The trace is the raw vibration amplitude of a rotating bearing as a function of time. Based on the visible evidence, which condition applies: normal, inner_race, outer_race, ball?
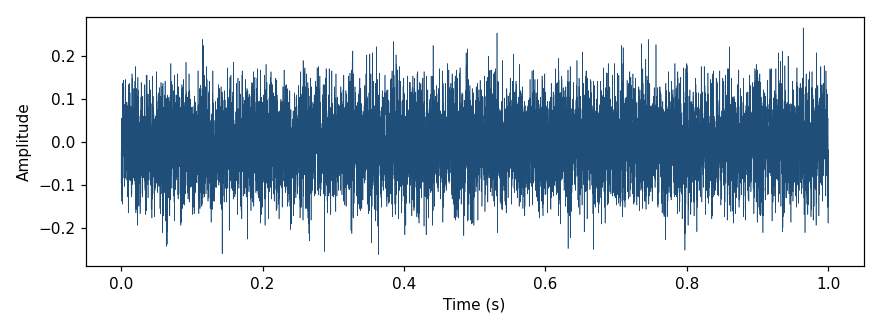
Answer: normal